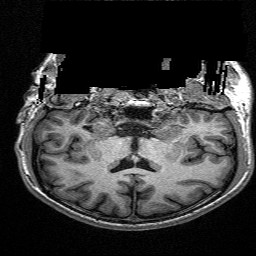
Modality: T1w
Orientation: sagittal
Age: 20
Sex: male